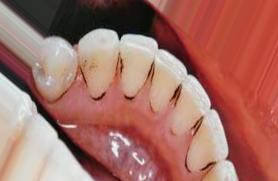
Condition: Tooth Discoloration